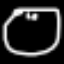
Label: clock